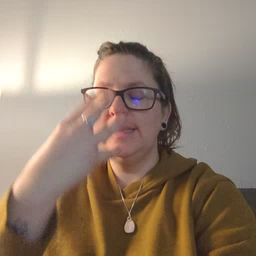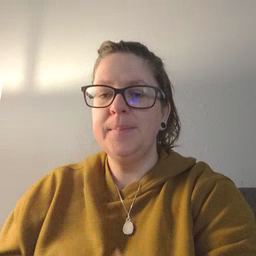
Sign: sleep